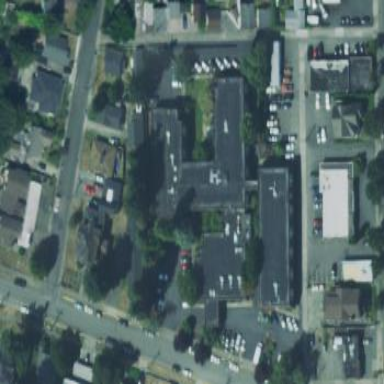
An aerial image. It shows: Building.